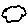
Label: cloud